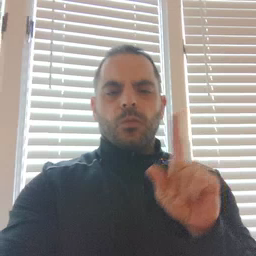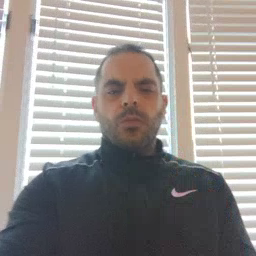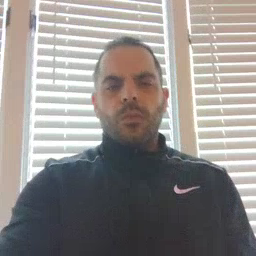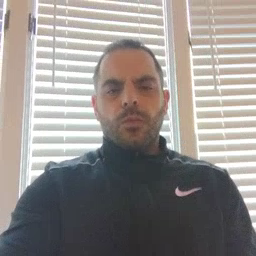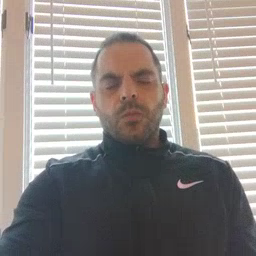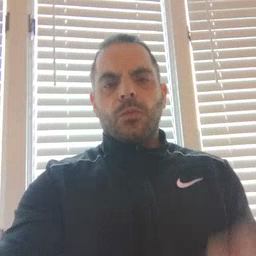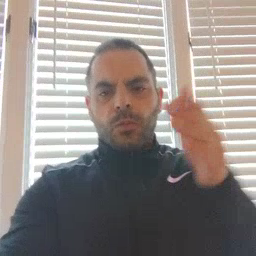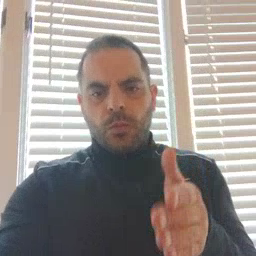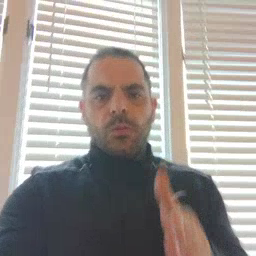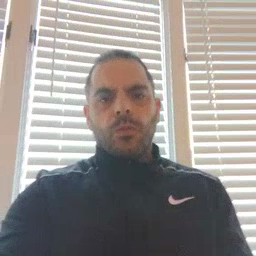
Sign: person